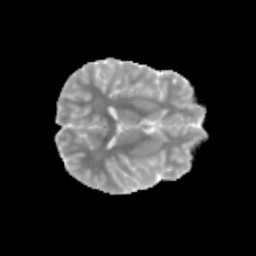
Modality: MD
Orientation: axial
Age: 10
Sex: female
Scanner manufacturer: siemens
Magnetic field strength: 3 T
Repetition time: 3.8 s
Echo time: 0.07 s